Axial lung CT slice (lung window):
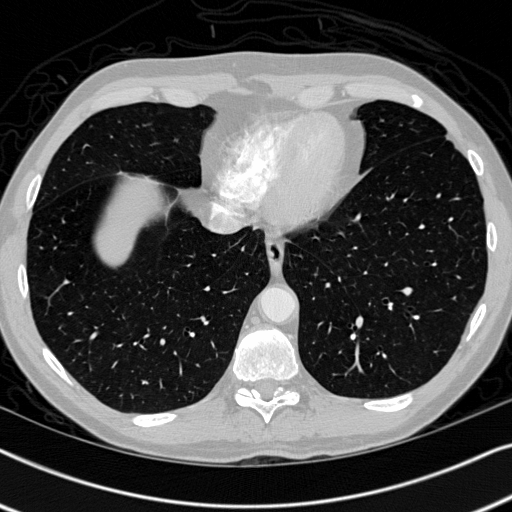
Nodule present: no